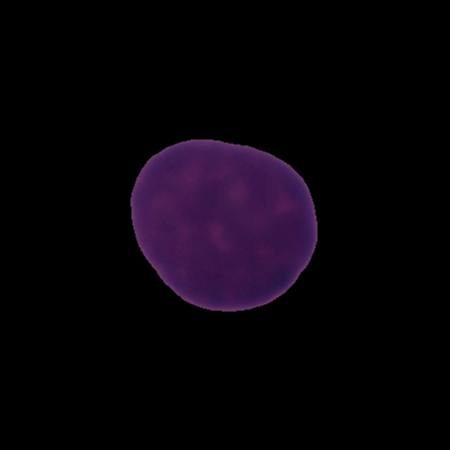
Label: healthy